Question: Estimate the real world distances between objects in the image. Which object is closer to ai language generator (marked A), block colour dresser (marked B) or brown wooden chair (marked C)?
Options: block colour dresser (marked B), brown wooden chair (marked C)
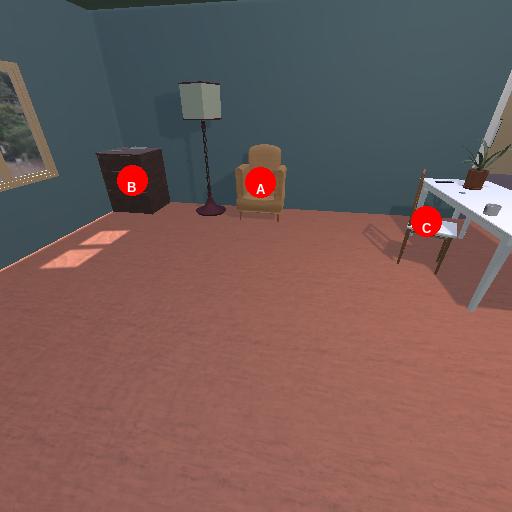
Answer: block colour dresser (marked B)